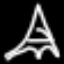
Label: The Eiffel Tower